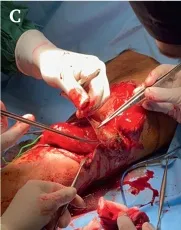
Case 4. (C-E) Dissection of the aneurysmal vein from the vessel bed.
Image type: medical_photograph (other_medical_photograph)